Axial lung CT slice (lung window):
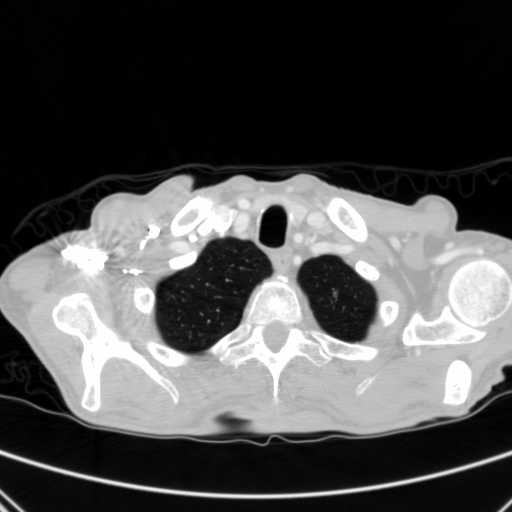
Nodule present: yes
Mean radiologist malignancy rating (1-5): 3